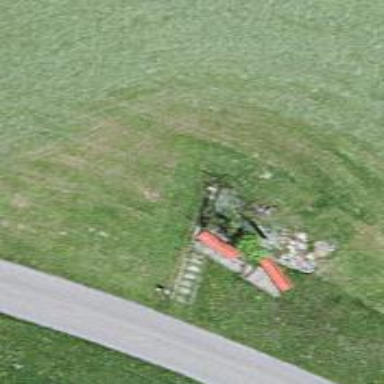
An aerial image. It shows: Bench.